Question: I am trying to have a Simple actionbar with a custom view, but I get the following result:
For demonstration I created a simple xml with a yellow background color which is supposed to take the whole width.
Here is the xml:
'''
<?xml version="1.0" encoding="utf-8"?>
<RelativeLayout xmlns:android="http://schemas.android.com/apk/res/android"
android:layout_width="match_parent"
android:layout_height="match_parent"
android:background="@color/yellow"
android:orientation="vertical" >
<TextView
android:visibility="gone"
android:id="@+id/action_save"
android:layout_width="wrap_content"
android:layout_height="wrap_content"
android:background="@drawable/action_save"
android:gravity="center"
android:layout_alignParentLeft="true"
android:layout_centerVertical="true"
android:textStyle="bold"
android:layout_marginLeft="10dp"
android:textColor="@android:color/white"
android:text="@string/save" />
<ImageView
android:visibility="gone"
android:layout_width="wrap_content"
android:layout_height="wrap_content"
android:layout_centerInParent="true"
android:background="@drawable/ic_actionbar_logo" />
</RelativeLayout>
'''
And I use the following theme for my Application:
'''
<style name="AppBaseTheme" parent="@style/Theme.AppCompat.Light"></style>
'''

This is the actionbar initialization code:
'''
actionBar = getSupportActionBar();
actionBar.setDisplayShowHomeEnabled(false);
actionBar.setDisplayShowCustomEnabled(true);
actionBar.setCustomView(R.layout.actionbar);
'''
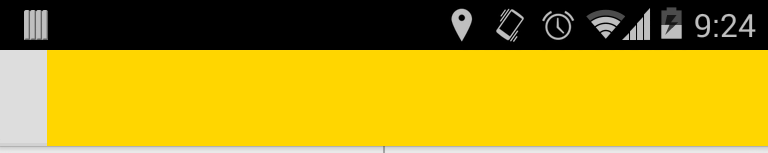
Answer: The solution is adding :
'''
actionBar.setDisplayShowTitleEnabled(false);
'''
The code should look something like:
'''
actionBar = getSupportActionBar();
actionBar.setDisplayShowHomeEnabled(false);
actionBar.setDisplayShowCustomEnabled(true);
actionBar.setDisplayShowTitleEnabled(false);
actionBar.setCustomView(R.layout.actionbar);//set the custom view
'''